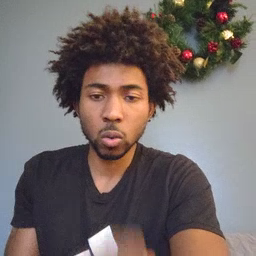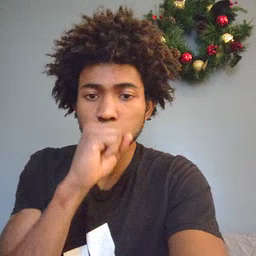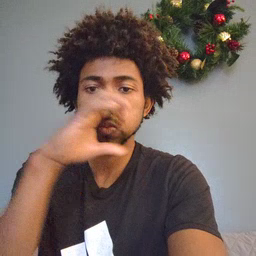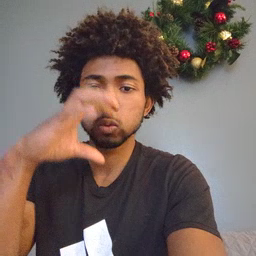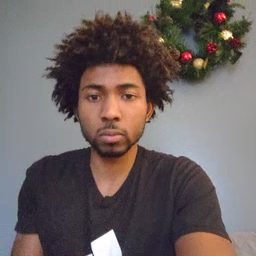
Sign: balloon